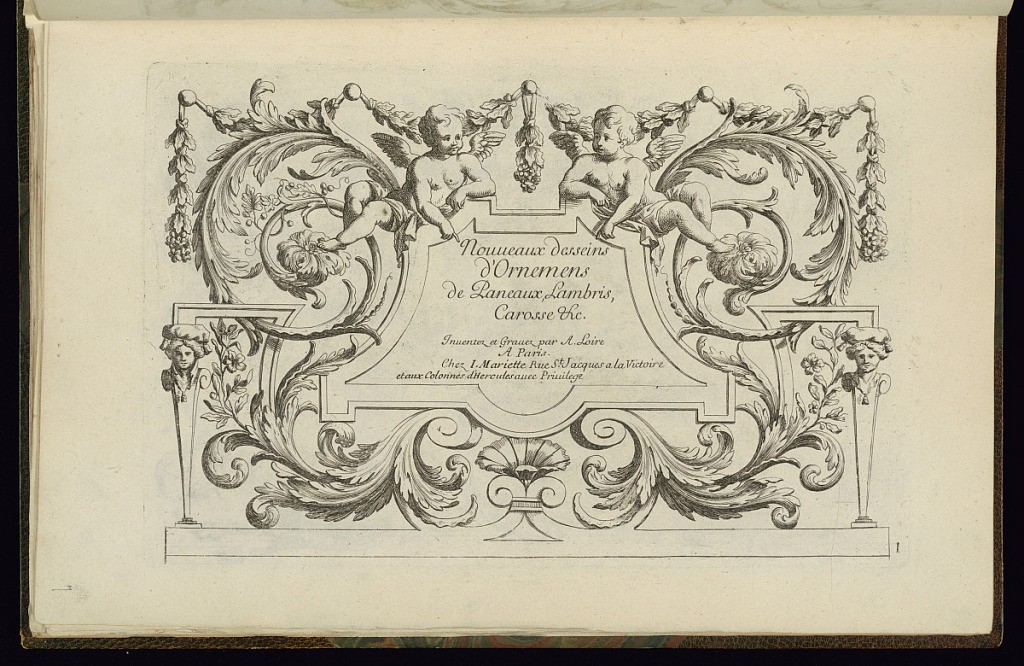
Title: Title Page
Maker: Alexis Loir, French, 1640 - 1713
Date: ca.1660–1713
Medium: Etching on paper
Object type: Print
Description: Title page and ornament panel design adorned with scrolls, rosettes, festoons of leaves, herms, winged putti, s-scrolls, scrolling leaves (rinceaux), and flowers. The title is lettered in the center. The plate is numbered.